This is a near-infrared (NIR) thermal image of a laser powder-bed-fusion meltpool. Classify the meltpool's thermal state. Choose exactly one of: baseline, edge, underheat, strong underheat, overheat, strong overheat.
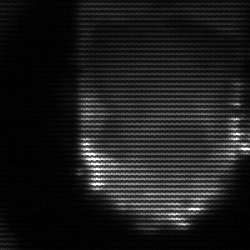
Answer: baseline